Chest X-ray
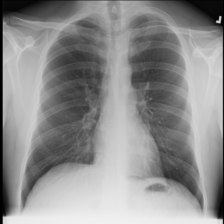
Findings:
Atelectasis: negative
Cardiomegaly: negative
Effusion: negative
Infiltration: positive
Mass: negative
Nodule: negative
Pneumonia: negative
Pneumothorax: negative
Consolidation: negative
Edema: negative
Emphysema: negative
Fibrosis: negative
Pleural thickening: negative
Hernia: negative